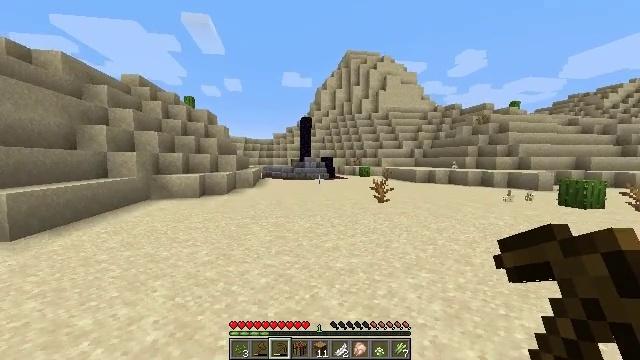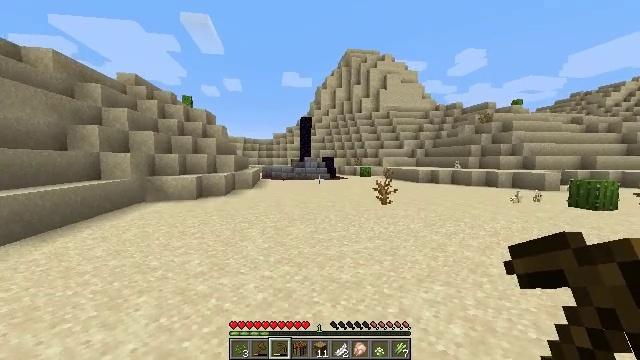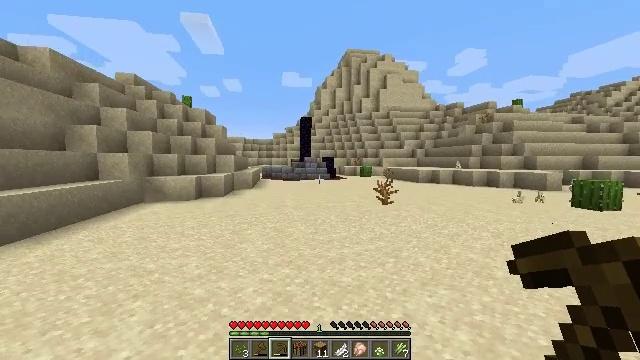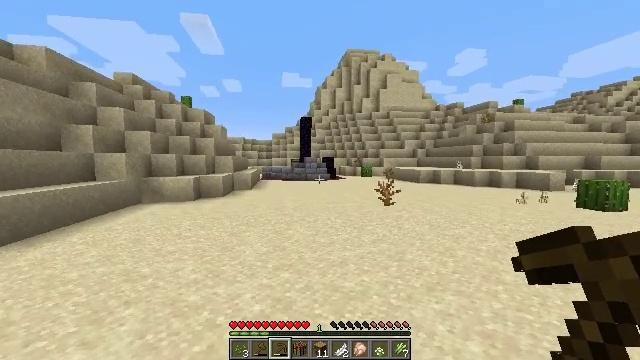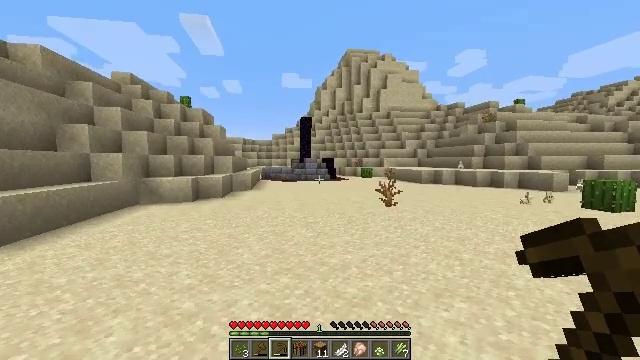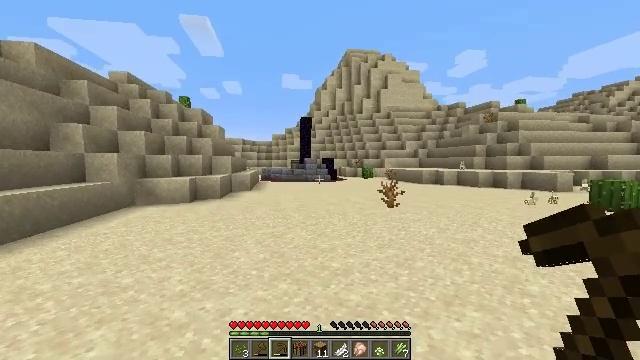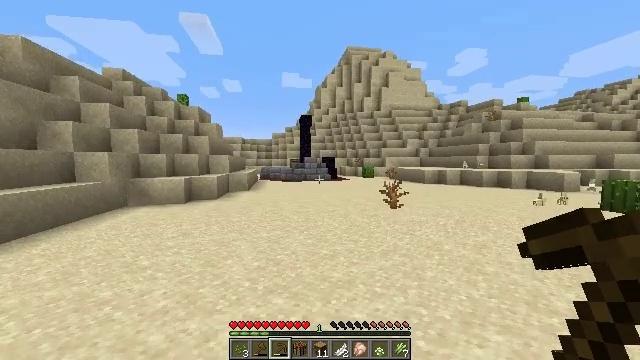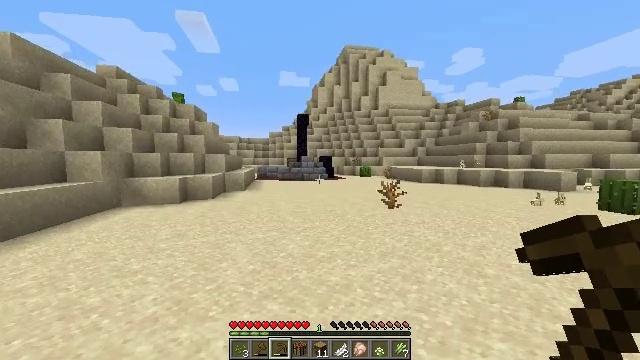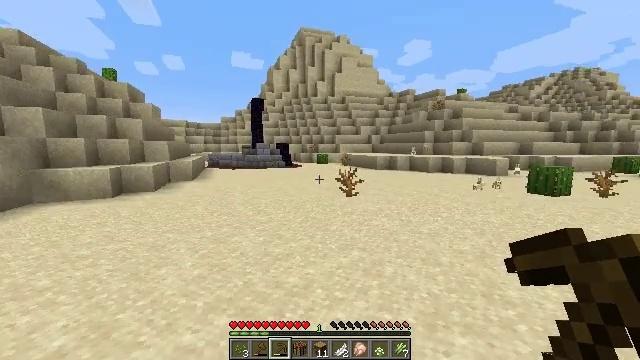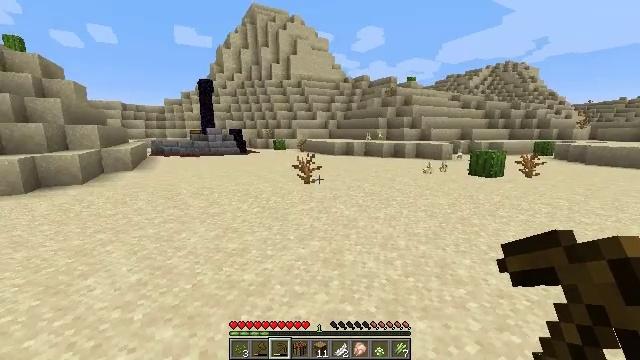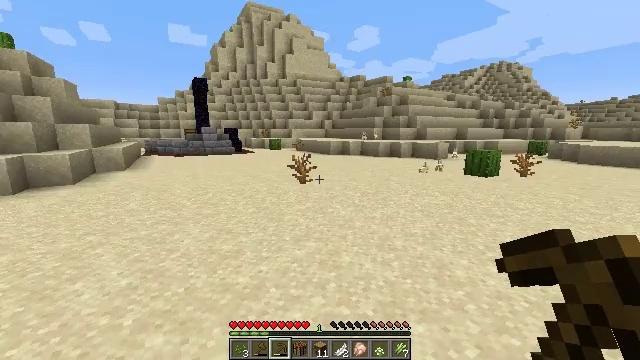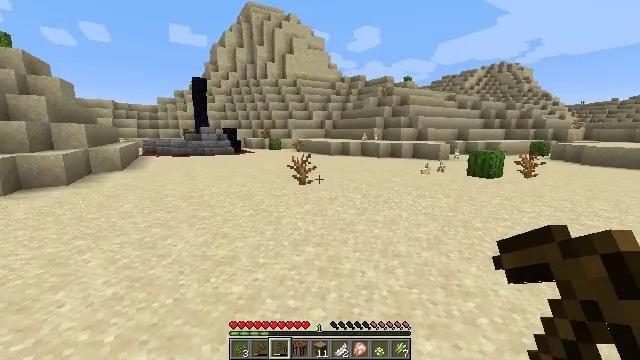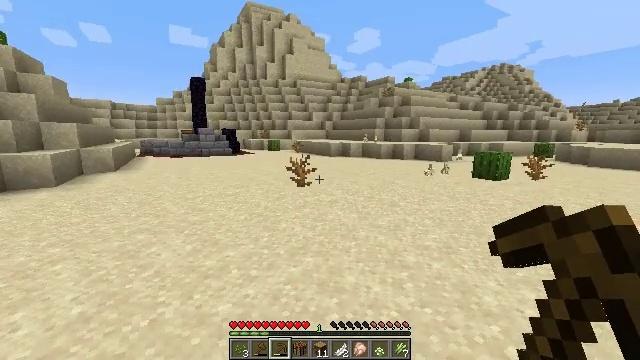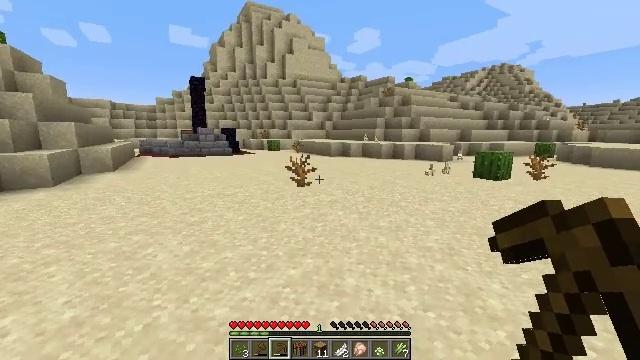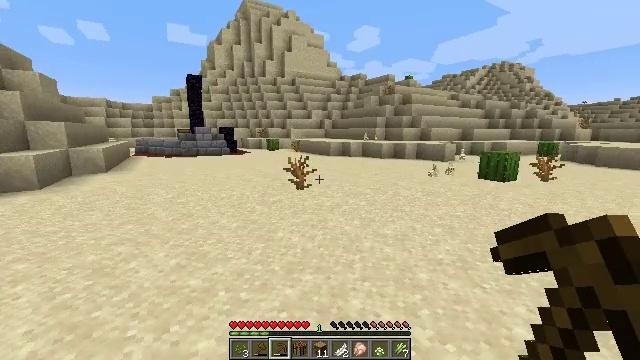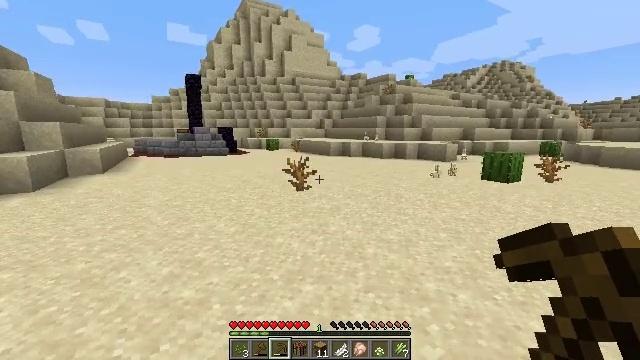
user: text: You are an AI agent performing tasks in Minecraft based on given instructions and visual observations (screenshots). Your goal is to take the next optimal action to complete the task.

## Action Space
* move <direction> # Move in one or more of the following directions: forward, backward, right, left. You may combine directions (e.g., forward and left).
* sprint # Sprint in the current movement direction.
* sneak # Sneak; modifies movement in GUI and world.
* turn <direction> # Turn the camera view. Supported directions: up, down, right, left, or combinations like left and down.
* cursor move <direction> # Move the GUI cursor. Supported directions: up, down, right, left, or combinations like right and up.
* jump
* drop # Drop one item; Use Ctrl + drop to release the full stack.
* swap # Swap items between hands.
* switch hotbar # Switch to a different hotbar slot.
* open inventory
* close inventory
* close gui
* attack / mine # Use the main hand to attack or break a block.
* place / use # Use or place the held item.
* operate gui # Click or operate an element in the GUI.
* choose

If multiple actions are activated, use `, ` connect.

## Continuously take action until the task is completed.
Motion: motion action
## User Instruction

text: Collect the dead bush from dry areas.
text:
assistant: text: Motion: move forward
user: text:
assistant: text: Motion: move forward
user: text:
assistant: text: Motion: move forward
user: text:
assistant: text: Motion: move forward
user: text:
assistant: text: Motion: move forward
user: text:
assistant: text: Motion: move forward
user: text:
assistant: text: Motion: move forward
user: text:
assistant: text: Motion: move forward, turn right and down
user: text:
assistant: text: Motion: move forward, turn right and down
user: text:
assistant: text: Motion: move forward
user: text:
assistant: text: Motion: move forward
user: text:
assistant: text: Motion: move forward
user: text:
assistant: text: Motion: move forward
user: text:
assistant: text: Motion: move forward
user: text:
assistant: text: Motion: move forward
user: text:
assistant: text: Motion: move forward
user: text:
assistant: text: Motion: move forward
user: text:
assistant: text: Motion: move forward, turn right and down
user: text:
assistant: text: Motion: move forward, turn right and down
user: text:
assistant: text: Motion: move forward
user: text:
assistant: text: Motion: move forward, turn left and down
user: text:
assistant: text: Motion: move forward, turn left and down
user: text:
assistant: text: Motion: move forward, turn left
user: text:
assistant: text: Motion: move forward
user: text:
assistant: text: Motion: move forward
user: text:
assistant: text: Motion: move forward
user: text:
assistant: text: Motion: move forward
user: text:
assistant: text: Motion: move forward, attack / mine
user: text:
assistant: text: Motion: move forward, attack / mine
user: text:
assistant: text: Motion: move forward, attack / mine